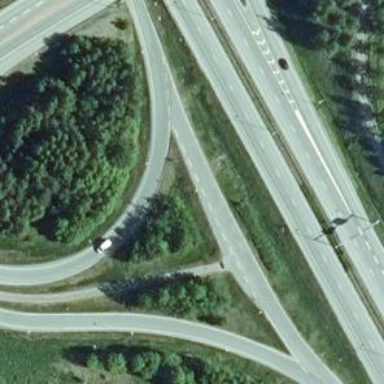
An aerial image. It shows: Trunk link road with asphalt surface.